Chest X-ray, PA view. Patient: 40 years old, sex M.
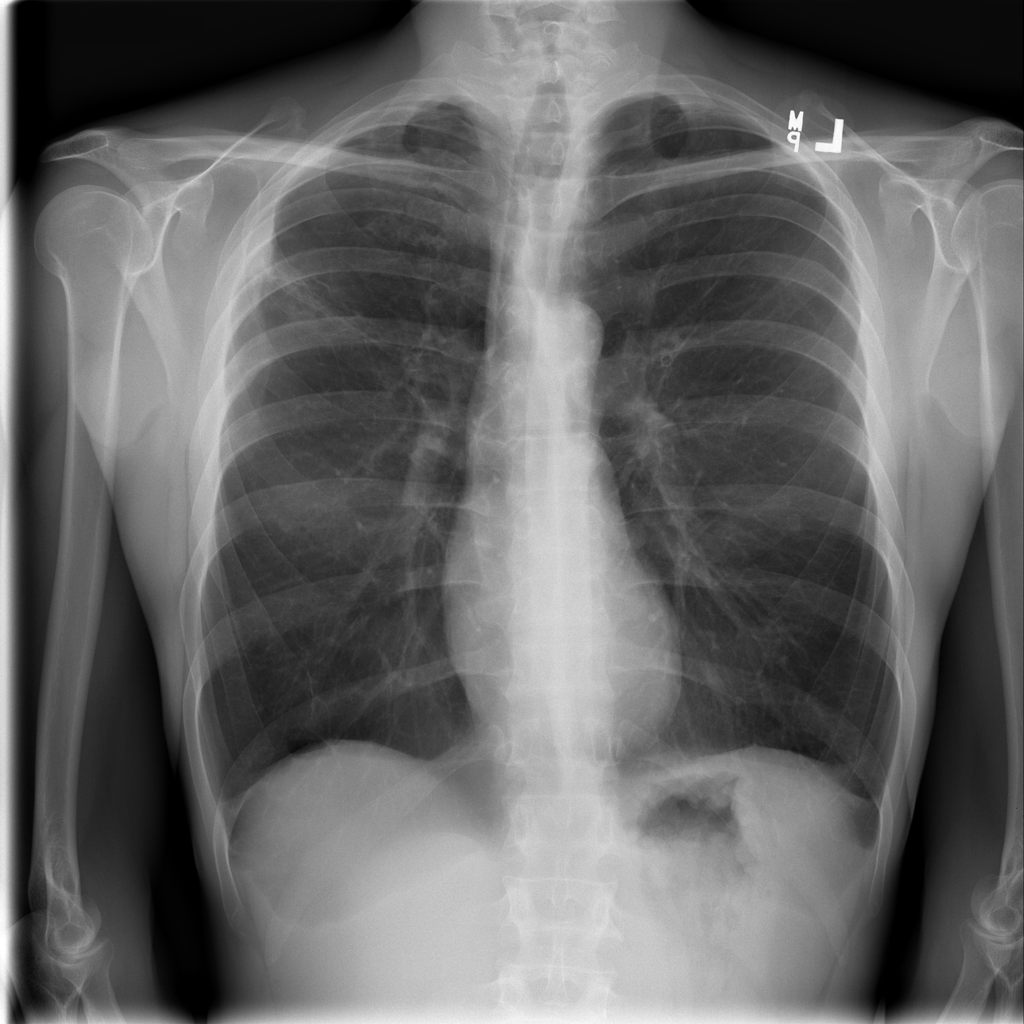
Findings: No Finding